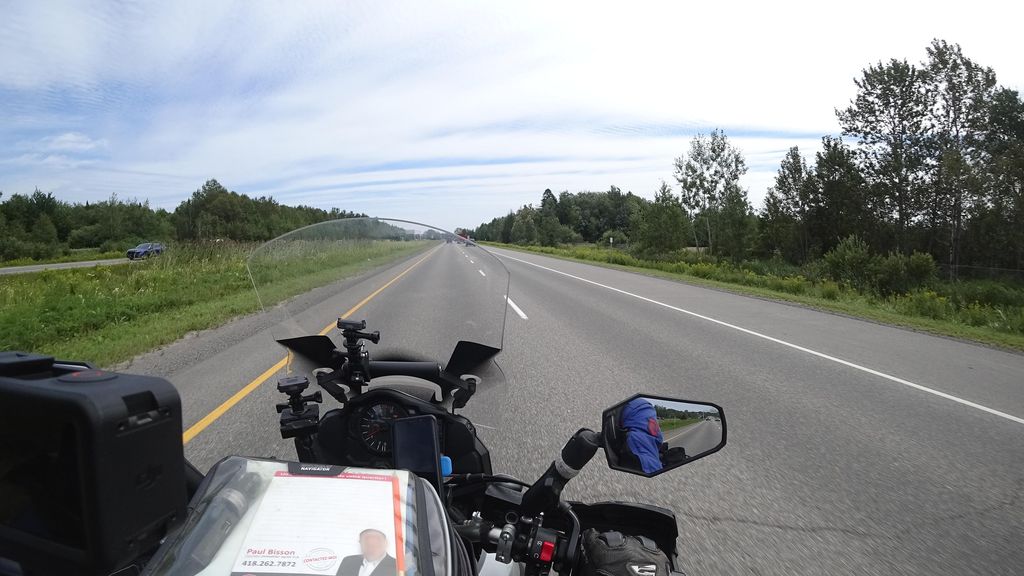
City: quebec_city